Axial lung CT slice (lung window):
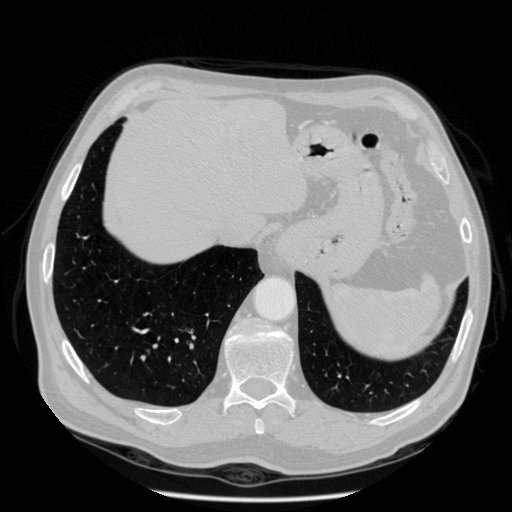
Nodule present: no